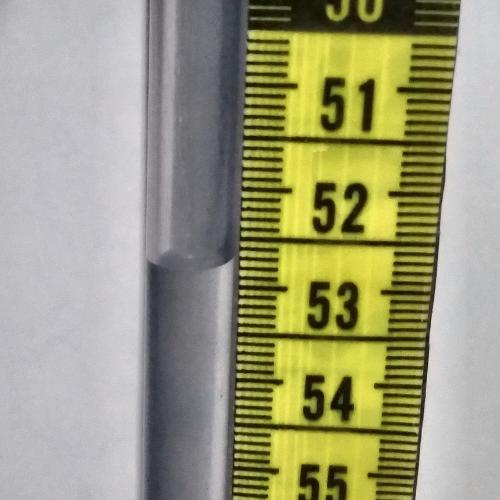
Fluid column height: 52.8 cm